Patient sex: M
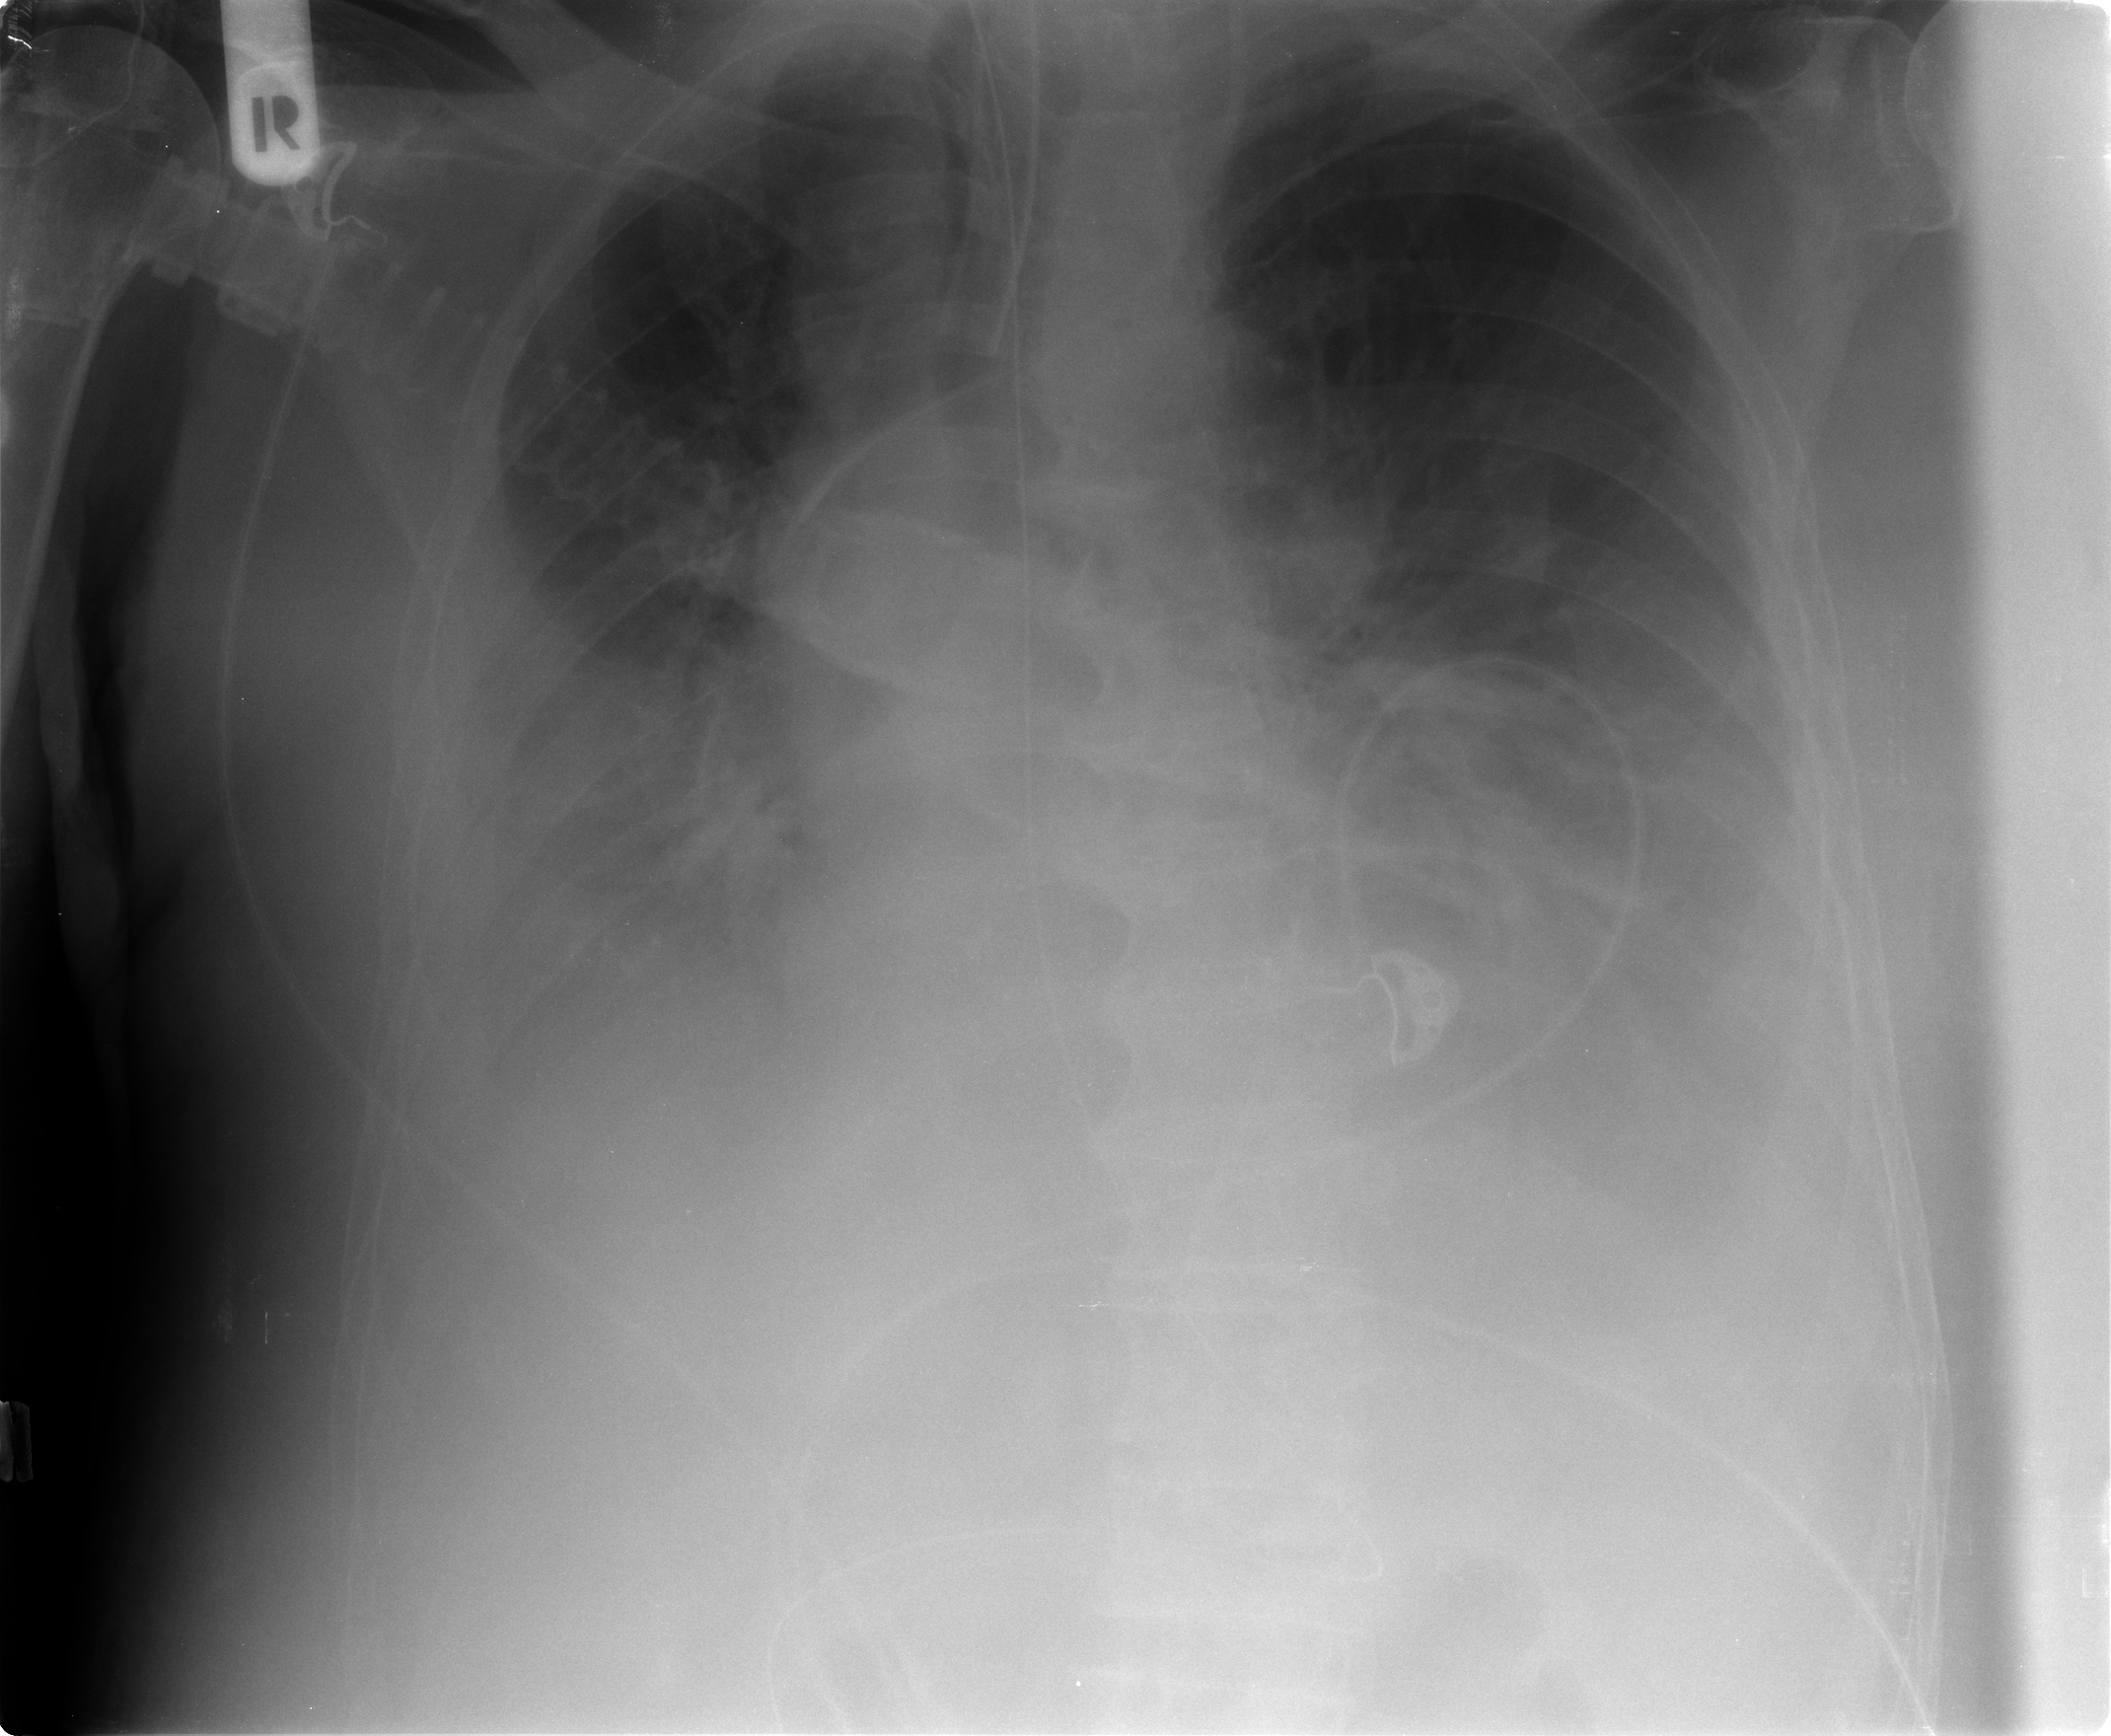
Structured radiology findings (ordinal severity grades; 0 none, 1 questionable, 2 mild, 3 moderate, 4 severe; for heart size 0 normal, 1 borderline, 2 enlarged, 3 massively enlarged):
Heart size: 0
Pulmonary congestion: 1
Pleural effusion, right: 3
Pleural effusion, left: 3
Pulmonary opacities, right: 0
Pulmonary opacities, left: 0
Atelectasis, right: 3
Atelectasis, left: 3